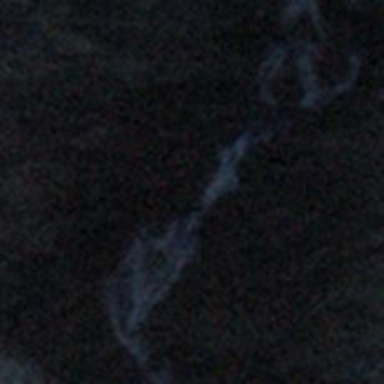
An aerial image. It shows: Beautiful waterfall.